Через короткую трубку выдувают мыльный пузырь с массой $m=0.01~г$ и коэффициентом поверхностного натяжения $\sigma=0.01~Н/м$ (см. рисунок).  Пузырь заряжают зарядом $$ Q=5.4 \cdot 10^{-8}~Кл. $$ Трубка остается открытой.
Определите равновесный радиус пузыря $R_{0}$.
Определите период малых колебаний пузыря, если при колебаниях он сохраняет сферическую форму.
Оцените, с какой скоростью разлетятся брызги, если пузырь внезапно зарядить зарядом $Q_{1}=10~Q$? Электрическая постоянная $\varepsilon_{0}=8.85 \cdot 10^{-12}~Кл^{2} / (Дж \cdot м)$.
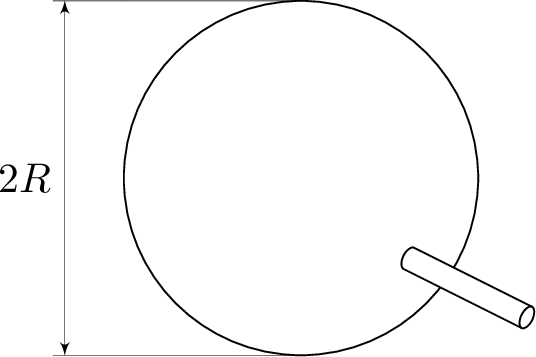
Определите равновесный радиус пузыря $R_{0}$.
Решение: Найдём давление на пузырь, обусловленное электростатическими силами. Рассмотрим малый элемент $\Delta S$ поверхности. Напряжённость электрического поля $E_{0}$, действующего на него, по модулю равна напряжённости поля $E_{1}$, создаваемого им самим вблизи его поверхности (это следует, например, из того, что напряжённость поля внутри пузыря должна быть равна нулю). Тогда на него действует сила $$ F_{\text {э }}=E_{0} \cdot \frac{Q \Delta S}{4 \pi R^{2}}, \quad \text { где } \quad E_{0}=E_{1}=\frac{1}{2 \varepsilon_{0}} \cdot \frac{Q}{4 \pi R^{2}}. $$ Таким образом, давление на пузырь, обусловленное электростатическими силами: $$ p_{э}=\frac{F_{э}}{\Delta S}=\frac{Q^{2}}{32 \pi^{2} \varepsilon_{0} R^{4}}. $$ Давление сил поверхностного натяжения равно $p_{\sigma}=-4 \sigma / R$. Суммарное давление равно $p=p_{э}+p_{\sigma}$. В равновесном состоянии $p=0$ : $$ \frac{Q^{2}}{32 \pi^{2} \varepsilon_{0} R_{0}^{4}}-\frac{4 \sigma}{R_{0}}=0. $$ Следовательно, равновесный радиус $$ R_{0}=\sqrt[3]{\frac{Q^{2}}{128 \pi^{2} \varepsilon_{0} \sigma}} \approx 3.0~см. $$
Ответ: $$ R_{0}=\sqrt[3]{\frac{Q^{2}}{128 \pi^{2} \varepsilon_{0} \sigma}} \approx 3.0~см $$

Определите период малых колебаний пузыря, если при колебаниях он сохраняет сферическую форму.
Решение: Если радиус пузыря отклонился от равновесного значения $R_{0}$, то сила, которая действует на малый элемент $\Delta S$ поверхности, может быть записана в виде $$ F=p \Delta S=4 \sigma\left(\frac{R_{0}^{3}}{R^{4}}-\frac{1}{R}\right) \Delta S. $$ При малых изменениях радиуса $\left(\Delta R \ll R_{0}\right)$ выражение для силы имеет вид $$ F=\left.\frac{d p}{d R}\right|_{R=R_{0}} \cdot \Delta R \cdot \Delta S=\left.4 \sigma \Delta R \Delta S\left(-\frac{4 R_{0}^{3}}{R^{5}}+\frac{1}{R^{2}}\right)\right|_{R=R_{0}}=-\frac{12 \sigma}{R_{0}^{2}} \Delta R \Delta S. $$ Знак «ー» означает, что равновесное состояние пузыря устойчиво. Применим второй закон Ньютона к элементу поверхности $\Delta S$ массы $\Delta m$: $$ \Delta m \Delta \ddot{R}=-\frac{12 \sigma}{R_{0}^{2}} \Delta R \Delta S, \quad \Delta m=\frac{m \Delta S}{4 \pi R_{0}^{2}}, $$ откуда $$ \Delta \ddot{R}+48 \frac{\pi \sigma}{m} \Delta R=0. $$ Это уравнение свободных колебаний с круговой частотой $\omega=$ $=\sqrt{48 \pi \sigma / m}$. Таким образом, $$ T=\frac{2 \pi}{\omega}=\sqrt{\frac{\pi m}{12 \sigma}} \approx 16~мс. $$
Ответ: $$ T=\sqrt{\frac{\pi m}{12 \sigma}} \approx 16~мс $$

Оцените, с какой скоростью разлетятся брызги, если пузырь внезапно зарядить зарядом $Q_{1}=10~Q$?
Решение: Скорость разлёта брызг можно оценить из закона сохранения энергии. Пренебрегая поверхностной энергией, получим $$ \frac{1}{2} \frac{Q_{1}^{2}}{4 \pi \varepsilon_{0} R_{0}}=\frac{m v^{2}}{2}, \quad \text { откуда } \quad v=\sqrt{\frac{100 Q^{2}}{4 \pi \varepsilon_{0} R_{0} m}} \approx 94~м/с. $$
Ответ: $$ \quad v=\sqrt{\frac{100 Q^{2}}{4 \pi \varepsilon_{0} R_{0} m}} \approx 94~м/с $$
Темы:
T, Электричество, Электростатика, Поверхностное натяжение, Всероссийские, Потенциальная энергия